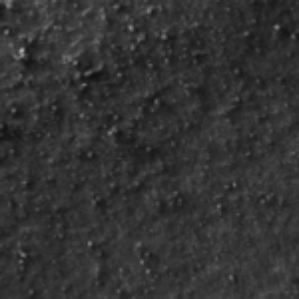
Label: frost